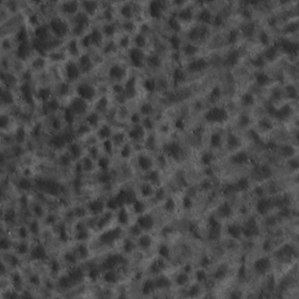
Label: non_frost